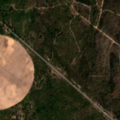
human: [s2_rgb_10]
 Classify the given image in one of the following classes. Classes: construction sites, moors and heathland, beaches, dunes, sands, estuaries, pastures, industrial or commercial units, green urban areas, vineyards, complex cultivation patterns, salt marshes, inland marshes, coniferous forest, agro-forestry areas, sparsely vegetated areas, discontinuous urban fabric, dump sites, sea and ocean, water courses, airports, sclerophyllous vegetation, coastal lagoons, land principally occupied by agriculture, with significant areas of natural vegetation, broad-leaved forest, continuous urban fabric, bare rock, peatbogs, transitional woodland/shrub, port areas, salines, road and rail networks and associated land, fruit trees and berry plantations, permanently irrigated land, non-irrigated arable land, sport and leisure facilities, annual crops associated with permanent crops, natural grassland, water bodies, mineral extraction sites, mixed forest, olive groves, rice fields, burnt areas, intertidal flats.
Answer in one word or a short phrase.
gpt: permanently irrigated land, agro-forestry areas, broad-leaved forest, coniferous forest, mixed forest, transitional woodland/shrub